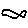
Label: fish